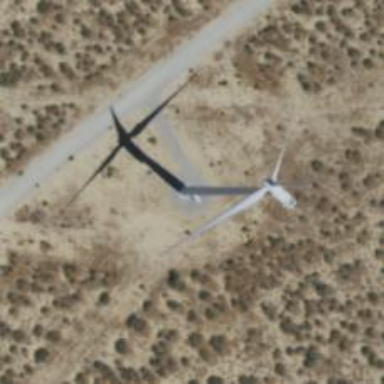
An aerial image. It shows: Wind generator with horizontal axis. The wind turbine is from Vestas.